Field crop: maize
Growth stage: 2
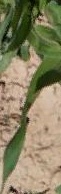
Species: maize